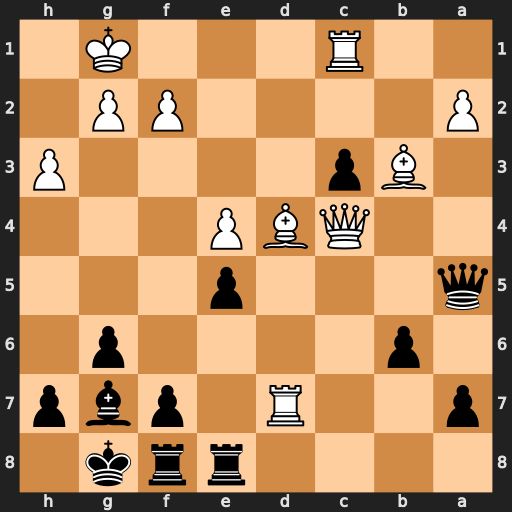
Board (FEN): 4rrk1/p2R1pbp/1p4p1/q3p3/2QBP3/1Bp4P/P4PP1/2R3K1
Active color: b
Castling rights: -
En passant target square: -
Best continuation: exd4 Rxf7 Kh8 Rxg7 Kxg7